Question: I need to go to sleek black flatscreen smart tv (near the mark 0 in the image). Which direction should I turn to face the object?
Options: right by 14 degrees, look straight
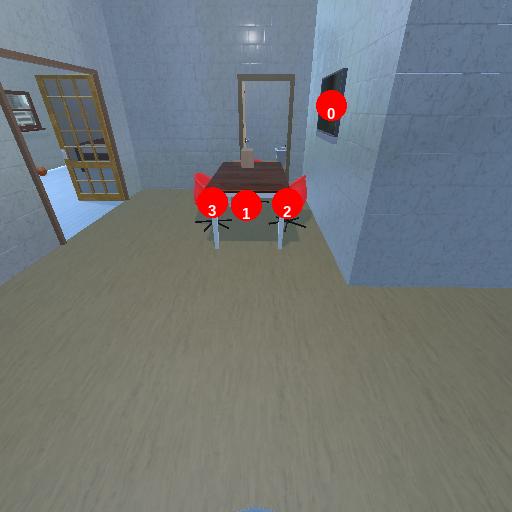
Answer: right by 14 degrees